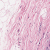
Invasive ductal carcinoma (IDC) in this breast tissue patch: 0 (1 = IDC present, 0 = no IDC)